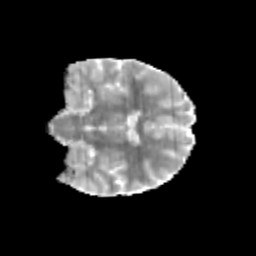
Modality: MD
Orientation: coronal
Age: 11
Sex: male
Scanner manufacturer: siemens
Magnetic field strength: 3 T
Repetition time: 3.8 s
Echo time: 0.07 s